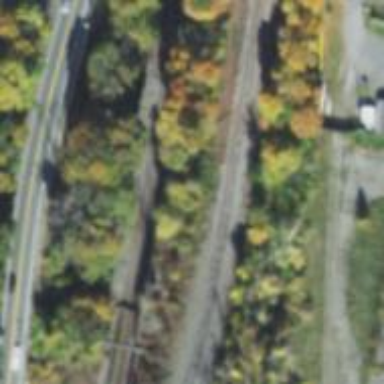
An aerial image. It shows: Rail spur service.